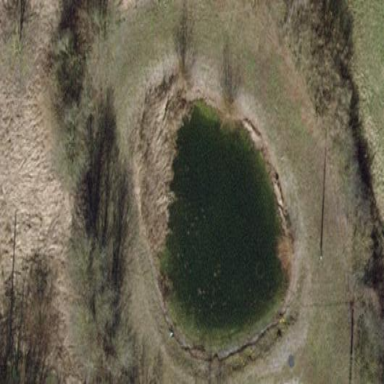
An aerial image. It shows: Fire water pond in natural water setting.